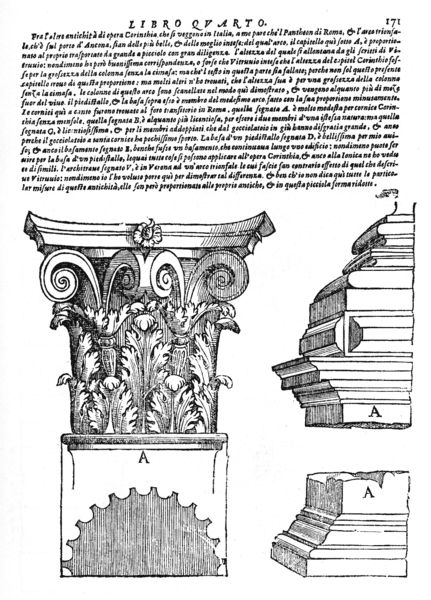
Titel: Tutte l'opere d'architettura et prospetiva
Künstler: Sebastiano Serlio
Institution: (Seriendruck)
Schlagwörter: blätter, dunkel, kopf, laub, schatten, weiß, blume, grau, hell, licht, profil, schwarz, skizze, säule, säulen, zeichen, zeichnung, ornament, architektur, sockel, stein, drei, blatt, schrift, papier, studie, grafik, graphik, detail, floral, ornamente, verzierung, stuck, podest, wei, komposit, buch, form, druck, schnitt, schwarzweiss, schraffur, radierung, stich, seite, illustration, text, buchstabe, buchstaben, beschriftung, worte, entwurf, kunst, architrav, kapitell, ranke, buchdruck, buchseite, kursiv, verziert, schnörkel, voluten, rosette, ionisch, blattwerk, eiche, plan, volute, basis, dorisch, schnecke, schnecken, entwürfe, skizzen, ornamentik, korinthisch, kupferstich, schaft, querschnitt, abbildung, beschreibung, wort, kapitel, riss, verziehrung, abakus, akanthus, traktat, aufriss, bauplan, architekt, arkantus, akanthusblätter, säulenordnung, latein, lateinisch, kanelure, schwarzwei, anleitung, sachatten, zahnrad, wörter, italienisch, lehrbuch, releif, korinthische säule, a, viertes buch, po+#, libro, quarto, schwaet, quartband, komposita, 171, quatro